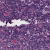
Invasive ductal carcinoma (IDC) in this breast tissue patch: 0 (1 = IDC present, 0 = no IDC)